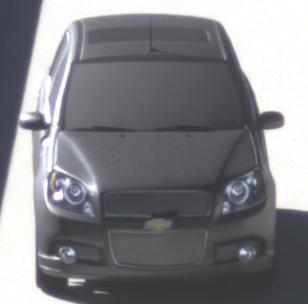
Make: Chevrolet
Model: Aveo 1.2
Detailed model: Aveo
Model produced from: 2008/06
Model produced until: 2011/01
Doors: 3
Color: gray
Road condition: dry road
Daytime: morning or afternoon
Contrast: high contrast